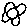
Label: flower